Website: crate-barrel
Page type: customer-info-address
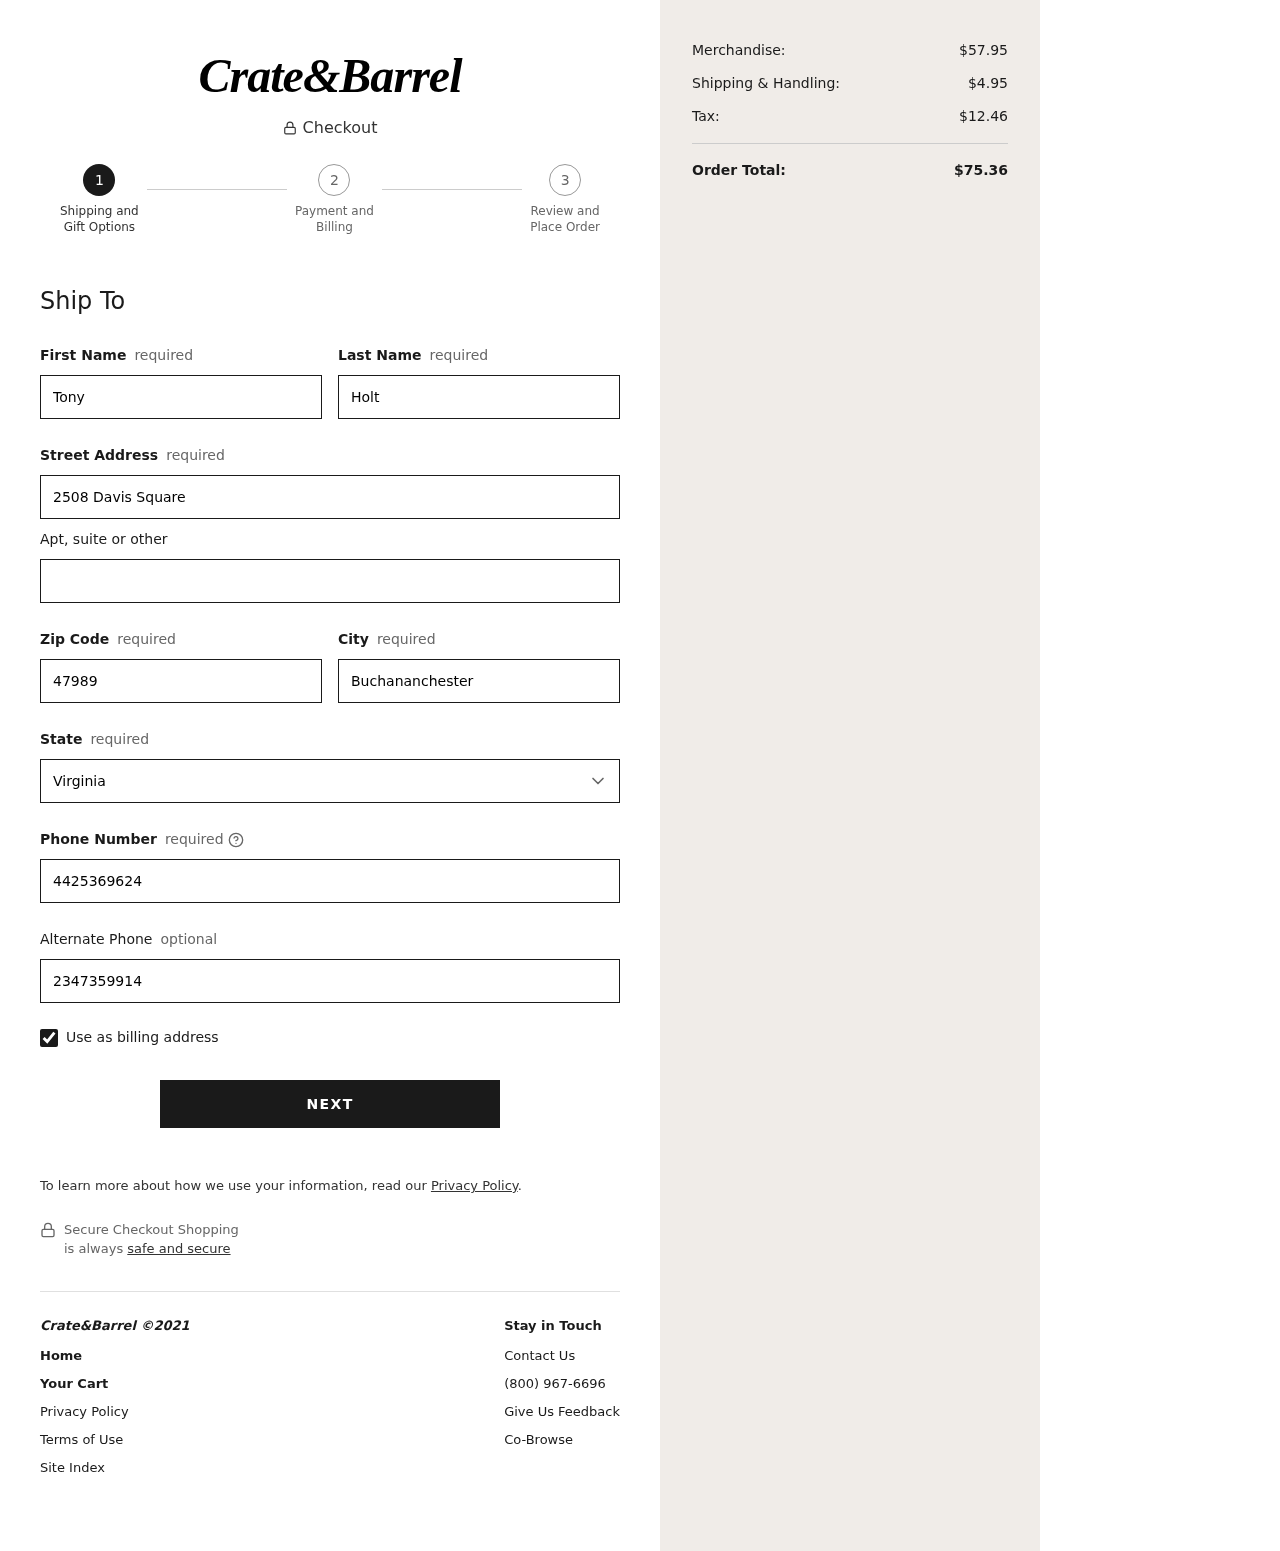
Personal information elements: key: PII_STATE
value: Virginia
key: PII_FIRSTNAME
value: Tony
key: PII_LASTNAME
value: Holt
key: PII_STREET
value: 2508 Davis Square
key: PII_POSTCODE
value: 47989
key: PII_CITY
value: Buchananchester
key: PII_PHONE
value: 4425369624
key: PII_PHONE_ALT
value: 2347359914
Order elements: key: ORDER_SUBTOTAL
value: $57.95
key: ORDER_SHIPPING_COST
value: $4.95
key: ORDER_TAX
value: $12.46
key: ORDER_TOTAL
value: $75.36